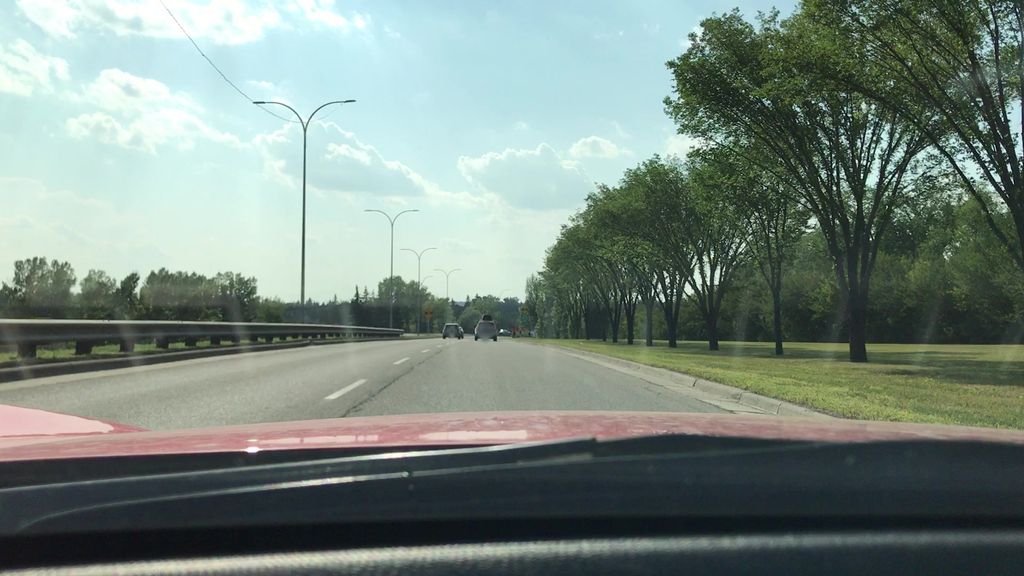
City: calgary